Brain MRI, t1w sequence, axial 2D slice.
Patient: age 34, sex F, weight 95 kg, height 1.95 m
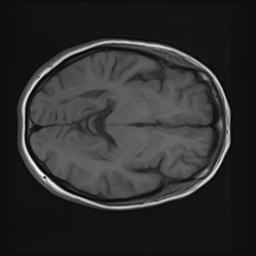